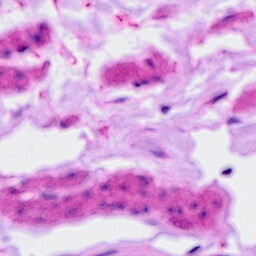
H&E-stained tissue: Ovarian